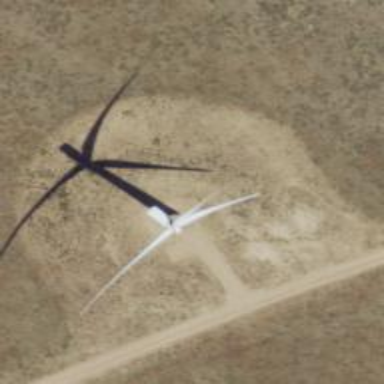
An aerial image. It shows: Wind generator in the form of horizontal axis wind turbine.